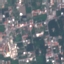
Label: Residential